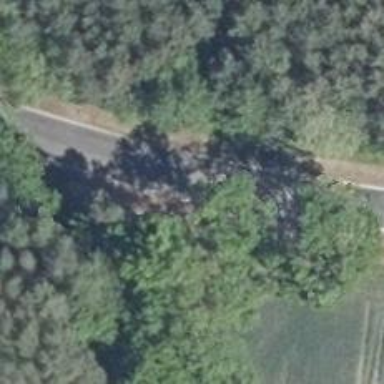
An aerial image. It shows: Secondary road with asphalt surface.